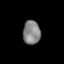
Tissue: prostate
Cell type: T cells
Senescence score: 0.717
Nuclear area (px): 410
Mean DAPI intensity: 130.715